Question: The webproject that I am working on uses SASS which is compiled into Grunt tasks, and grunt is supposed to run in NodeJS.
I have been given these instructions but it's not working:

I installed NodeJS (default folder/settings)
I then went in my project folder in CMD 'C:\Users\Ben\Desktop\officeincambridge>'
Then ran the command 'npm install -g grunt-cli'
and 'npm install grunt'
If I type NPM version (in dir above) I get 'npm --version: 1.4.14' , 'node --version: v0.10.29'
However, when if I try and compile the files using 'grunt sass' i get this error message ''grunt' is not recognized as an internal or external command, operable program or batch file'.
Can anyone assist me on how to use it (I have never used grunt before). <URL> are the instructions which I am using.
Thank you
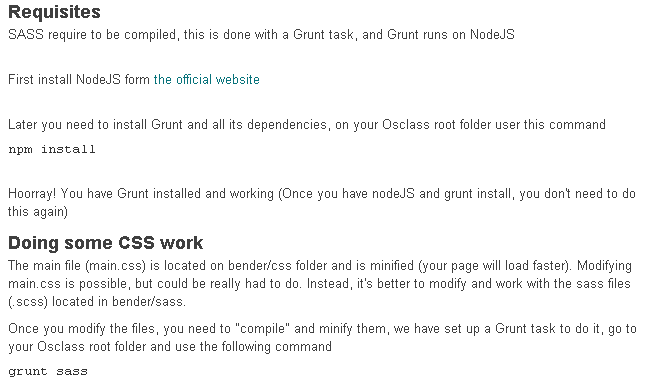
Answer: This seems to be a duplicate of this question: <URL>
In his case, it was a PATH issue. Check that your PATH is correct. It must contains the path where npm is installed: 'C:\Users\Ben\AppData\Roaming\npm'